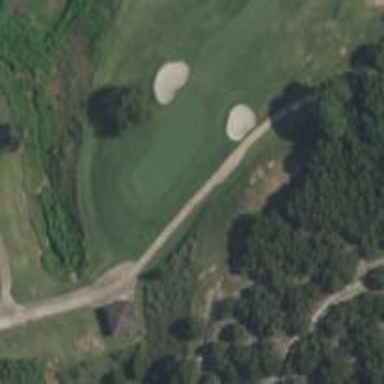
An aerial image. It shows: View of golf hole.